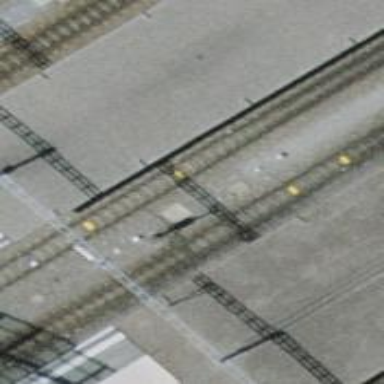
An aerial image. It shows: Railway switch.